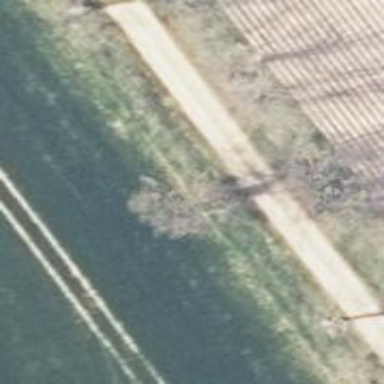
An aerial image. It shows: Row of deciduous broadleaved trees.